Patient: sex F, age 29
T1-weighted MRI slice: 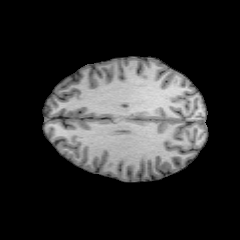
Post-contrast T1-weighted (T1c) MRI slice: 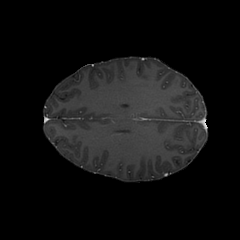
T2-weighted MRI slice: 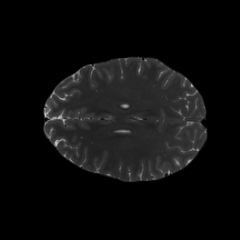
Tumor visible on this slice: no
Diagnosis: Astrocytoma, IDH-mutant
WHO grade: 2